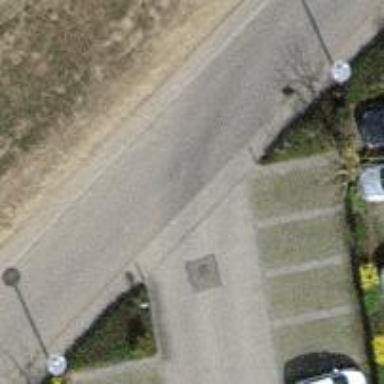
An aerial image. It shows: Unclassified road with asphalt surface.